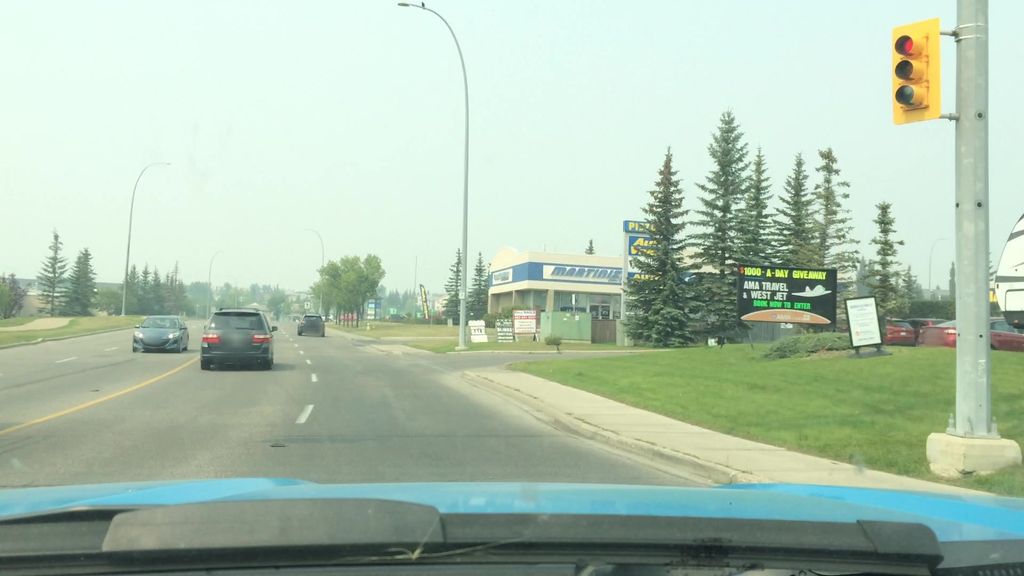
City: calgary